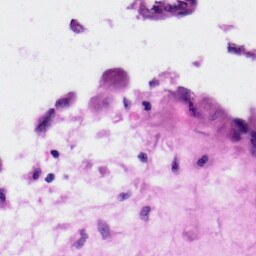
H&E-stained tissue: Skin